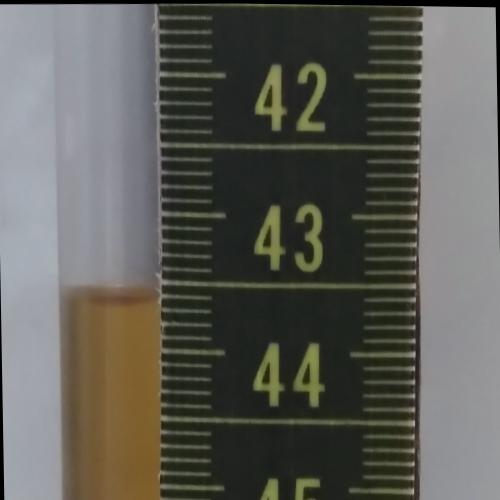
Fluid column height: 43.6 cm